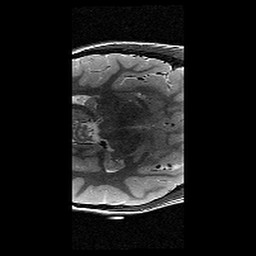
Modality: T2w
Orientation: axial
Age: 11
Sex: female
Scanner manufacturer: siemens
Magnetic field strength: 3 T
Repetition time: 9.23 s
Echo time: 0.067 s